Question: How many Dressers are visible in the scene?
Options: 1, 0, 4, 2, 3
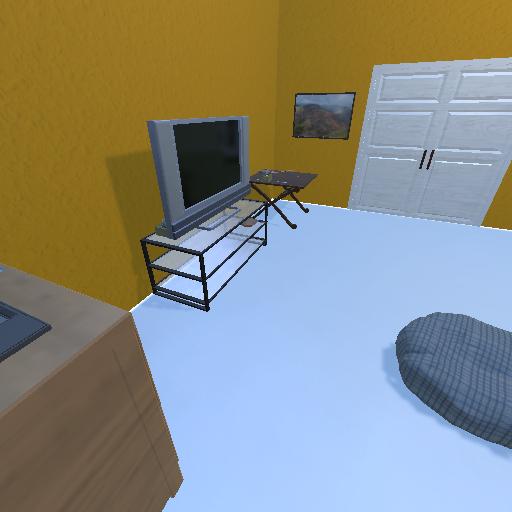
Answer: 1